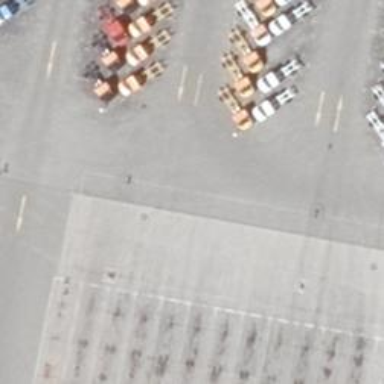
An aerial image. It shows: Parking aisle designated as service road.